Question: i need align/center H4 tag inside multiples divs. I try with text-align: center; but doesn work.
'''
<div data-href="http://codigomasivo.com.ar/dev/douglas/transmission/" tabindex="1" data-target="_self" class="linkarea clearfix accent1 background-transparent">
<div class="first">
<img src="http://codigomasivo.com.ar/dev/douglas/wp-content/uploads/2015/07/trans_green.png" alt="">
</div>
<div class="last"><h4 style="text-align: center;"><span style="color: #ffffff;">Transmission</span></h4>
</div>
</div>
'''
Look this image:

I need to center "transmission" text, is the only text not centered. My web is this <URL>
Thanks a lot
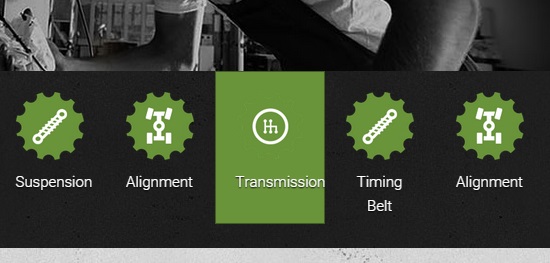
Answer: Apply 'padding: 20px;' to '.linkarea .first' instead of '.linkarea' and that should give you your desired effect.